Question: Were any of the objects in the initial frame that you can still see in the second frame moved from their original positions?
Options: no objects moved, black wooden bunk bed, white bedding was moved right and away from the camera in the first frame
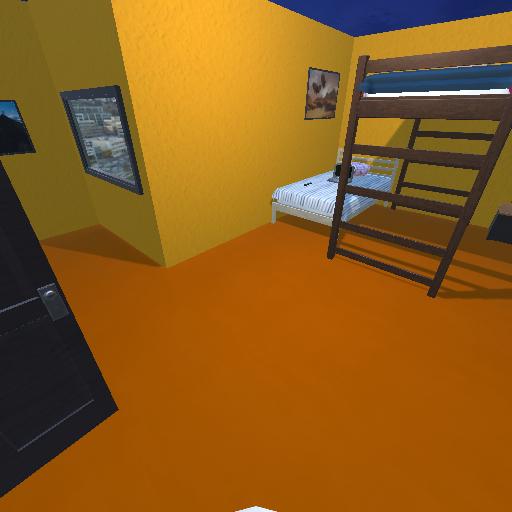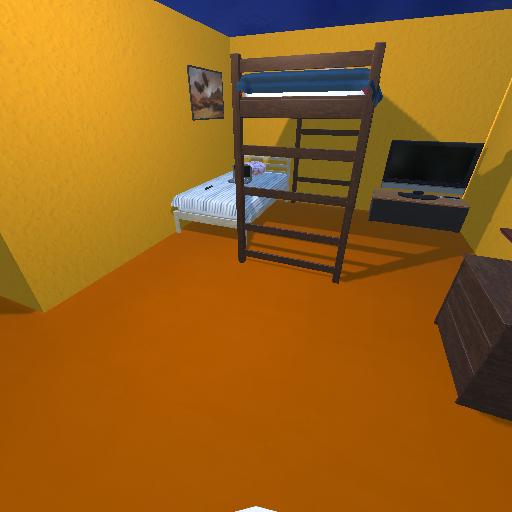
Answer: no objects moved